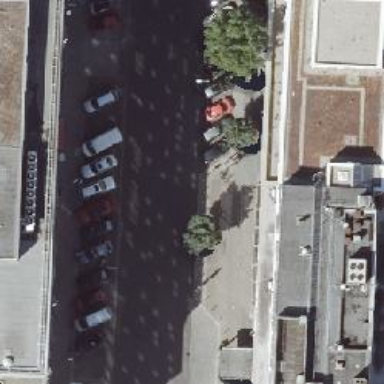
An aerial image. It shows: Taxi stand.